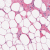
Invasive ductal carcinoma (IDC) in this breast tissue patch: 0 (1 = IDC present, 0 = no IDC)